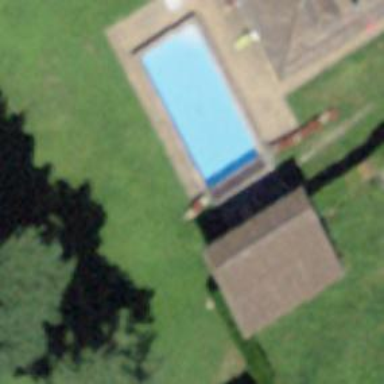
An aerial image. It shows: Swimming pool located in leisure land.